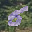
Label: 5